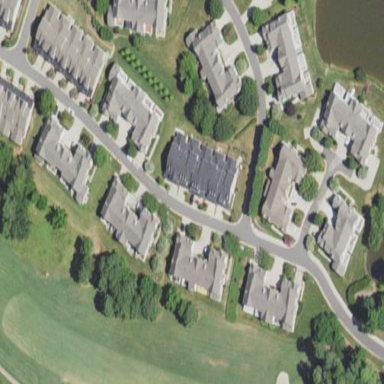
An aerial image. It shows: Residential neighbourhood.